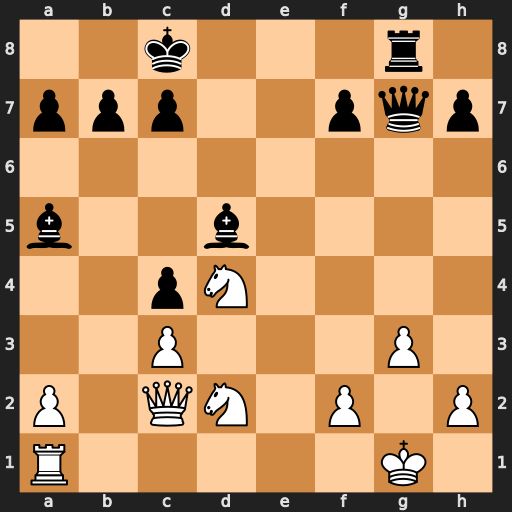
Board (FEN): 2k3r1/ppp2pqp/8/b2b4/2pN4/2P3P1/P1QN1P1P/R5K1
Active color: w
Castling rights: -
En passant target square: -
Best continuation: Qf5+ Kb8 Qxd5